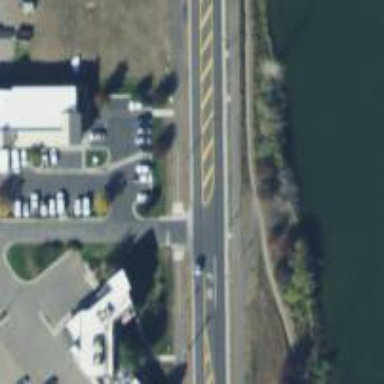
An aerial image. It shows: Marked road crossing.